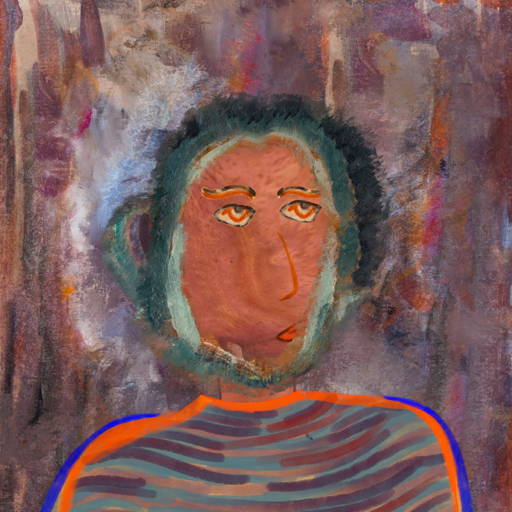
Background: Hypocrite, Head And Neck Side: Mother_And_Son_Mother, Face Side: Experience, Bust: Experience, Hair Side: Boggyland, Head Accessory: Blank, Second Necklace: Blank, Necklace: Blank, Baby: Blank